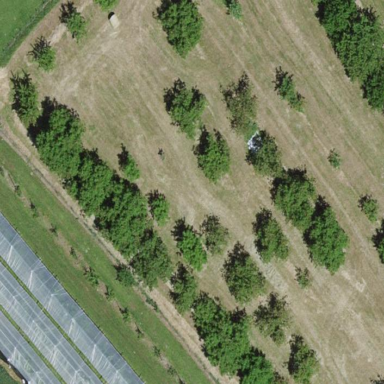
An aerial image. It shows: Orchard.